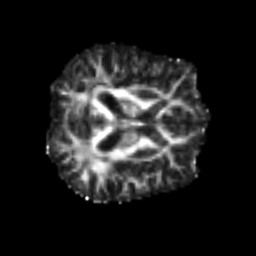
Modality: FA
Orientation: axial
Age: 72
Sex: male
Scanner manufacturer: siemens
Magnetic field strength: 3 T
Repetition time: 4.987 s
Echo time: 0.0792 s